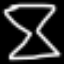
Label: hourglass